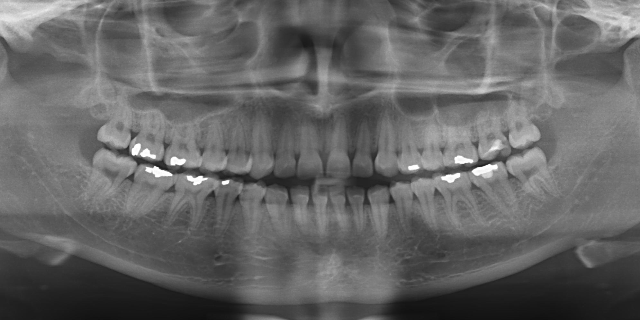
adult